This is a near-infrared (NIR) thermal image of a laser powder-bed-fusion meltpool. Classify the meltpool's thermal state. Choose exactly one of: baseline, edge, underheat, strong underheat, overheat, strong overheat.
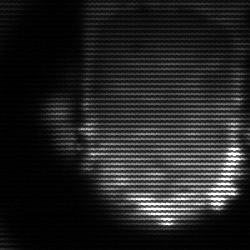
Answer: baseline